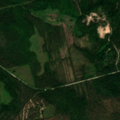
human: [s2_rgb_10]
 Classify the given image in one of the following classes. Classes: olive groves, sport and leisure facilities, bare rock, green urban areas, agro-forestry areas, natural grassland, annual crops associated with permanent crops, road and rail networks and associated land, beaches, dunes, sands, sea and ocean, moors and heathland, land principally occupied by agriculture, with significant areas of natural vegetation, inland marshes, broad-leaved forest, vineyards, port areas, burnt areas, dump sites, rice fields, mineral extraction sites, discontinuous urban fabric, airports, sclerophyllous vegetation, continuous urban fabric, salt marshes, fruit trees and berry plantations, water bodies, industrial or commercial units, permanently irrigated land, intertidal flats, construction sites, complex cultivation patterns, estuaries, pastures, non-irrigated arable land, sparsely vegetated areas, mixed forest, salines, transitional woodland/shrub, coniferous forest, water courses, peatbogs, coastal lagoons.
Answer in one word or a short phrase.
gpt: coniferous forest, mixed forest